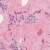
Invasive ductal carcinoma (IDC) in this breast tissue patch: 1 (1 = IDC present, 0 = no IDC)